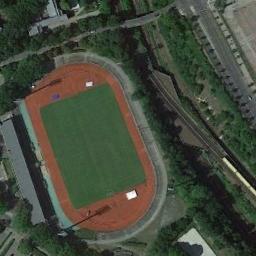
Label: ground_track_field